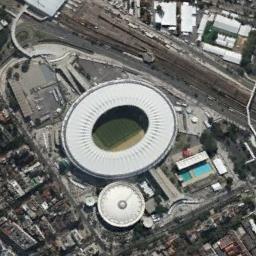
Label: stadium